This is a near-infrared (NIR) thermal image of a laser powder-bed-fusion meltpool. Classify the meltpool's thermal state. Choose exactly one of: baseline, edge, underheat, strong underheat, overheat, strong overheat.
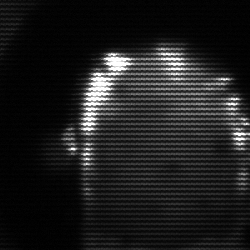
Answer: baseline